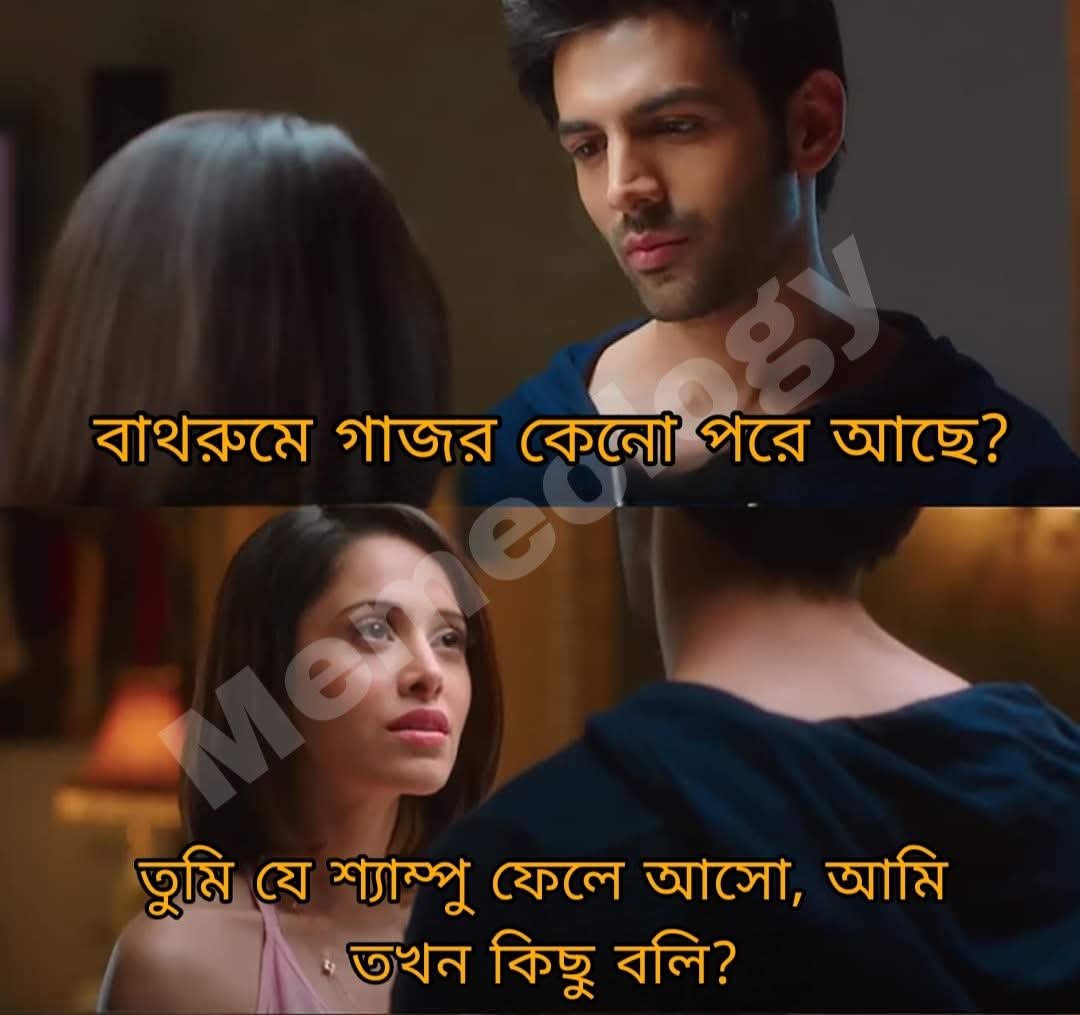
Text: বাথরুমে গাজর কেনো পরে আছে? তুমি যে শ্যাম্পু ফেলে আসো, আমি তখন কিছু বলি?
Label: Non Hate